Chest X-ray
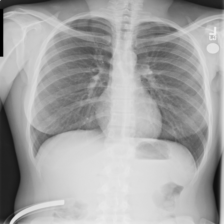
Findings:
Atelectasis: negative
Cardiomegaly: negative
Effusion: negative
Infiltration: negative
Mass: negative
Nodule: negative
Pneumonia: negative
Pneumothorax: negative
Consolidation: negative
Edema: negative
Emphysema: negative
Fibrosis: negative
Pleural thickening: negative
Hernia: negative